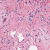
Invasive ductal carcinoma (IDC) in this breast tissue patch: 0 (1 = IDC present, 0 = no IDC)